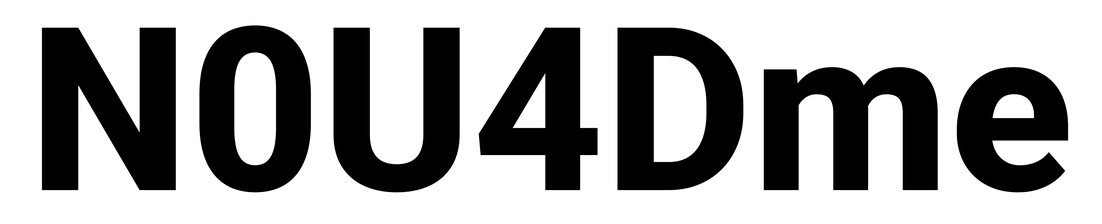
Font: Roboto_ExtraBold